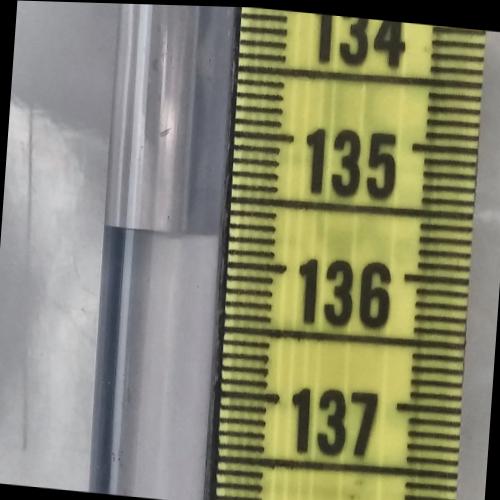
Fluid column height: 135.8 cm